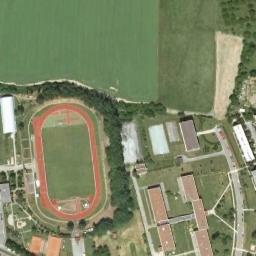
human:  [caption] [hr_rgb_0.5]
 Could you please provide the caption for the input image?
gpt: The ground track field is surrounded by some trees and a lawn is next to the ground track field .

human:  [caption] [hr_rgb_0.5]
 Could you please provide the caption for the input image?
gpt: There are many trees near the ground track field .

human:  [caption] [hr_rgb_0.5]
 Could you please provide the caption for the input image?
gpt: Next to the track are houses .

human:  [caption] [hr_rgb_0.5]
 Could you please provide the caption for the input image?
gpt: The track and field is built in the middle of the residential area, Next to the lawn and surrounded by a lot of vegetation .

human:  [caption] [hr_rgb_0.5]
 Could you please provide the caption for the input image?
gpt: There are some brown buildings beside the ground track field with a red track .